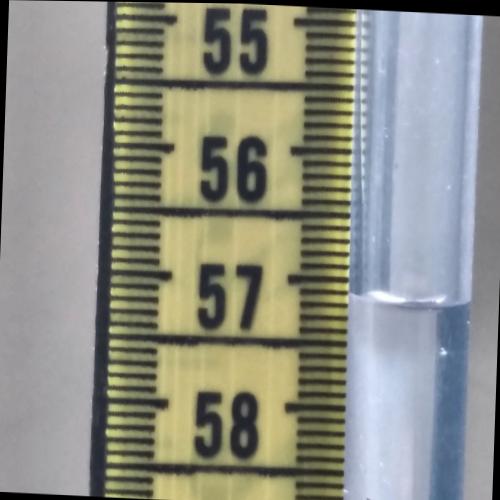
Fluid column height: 57.1 cm